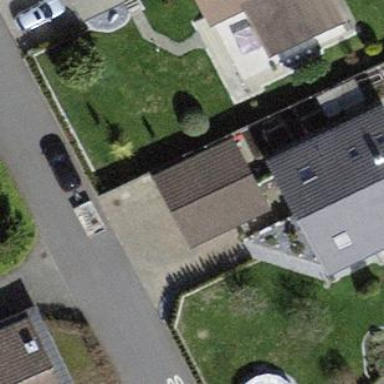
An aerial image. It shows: Garage building.